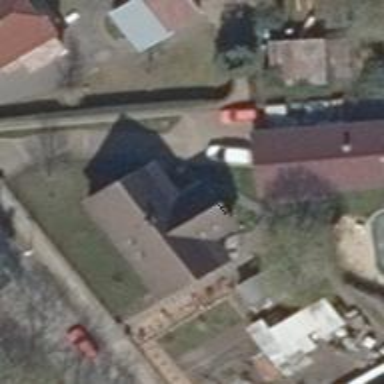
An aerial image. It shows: Detached building with gabled roof.